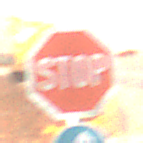
Verkehrszeichen: Stop
Zusatzzeichen unten: VorgeschriebeneFahrtrichtungGeradeausOderLinks
Umgebung: Roofed, Suburban
Tageszeit: SunriseSunset
Wetter: Clear
Licht: Natural
Jahreszeit: NotSpecified
Kontrast: MediumContrast